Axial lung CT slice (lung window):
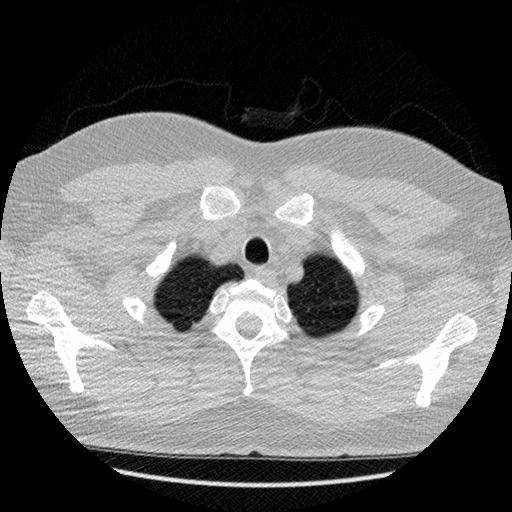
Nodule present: no